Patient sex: F
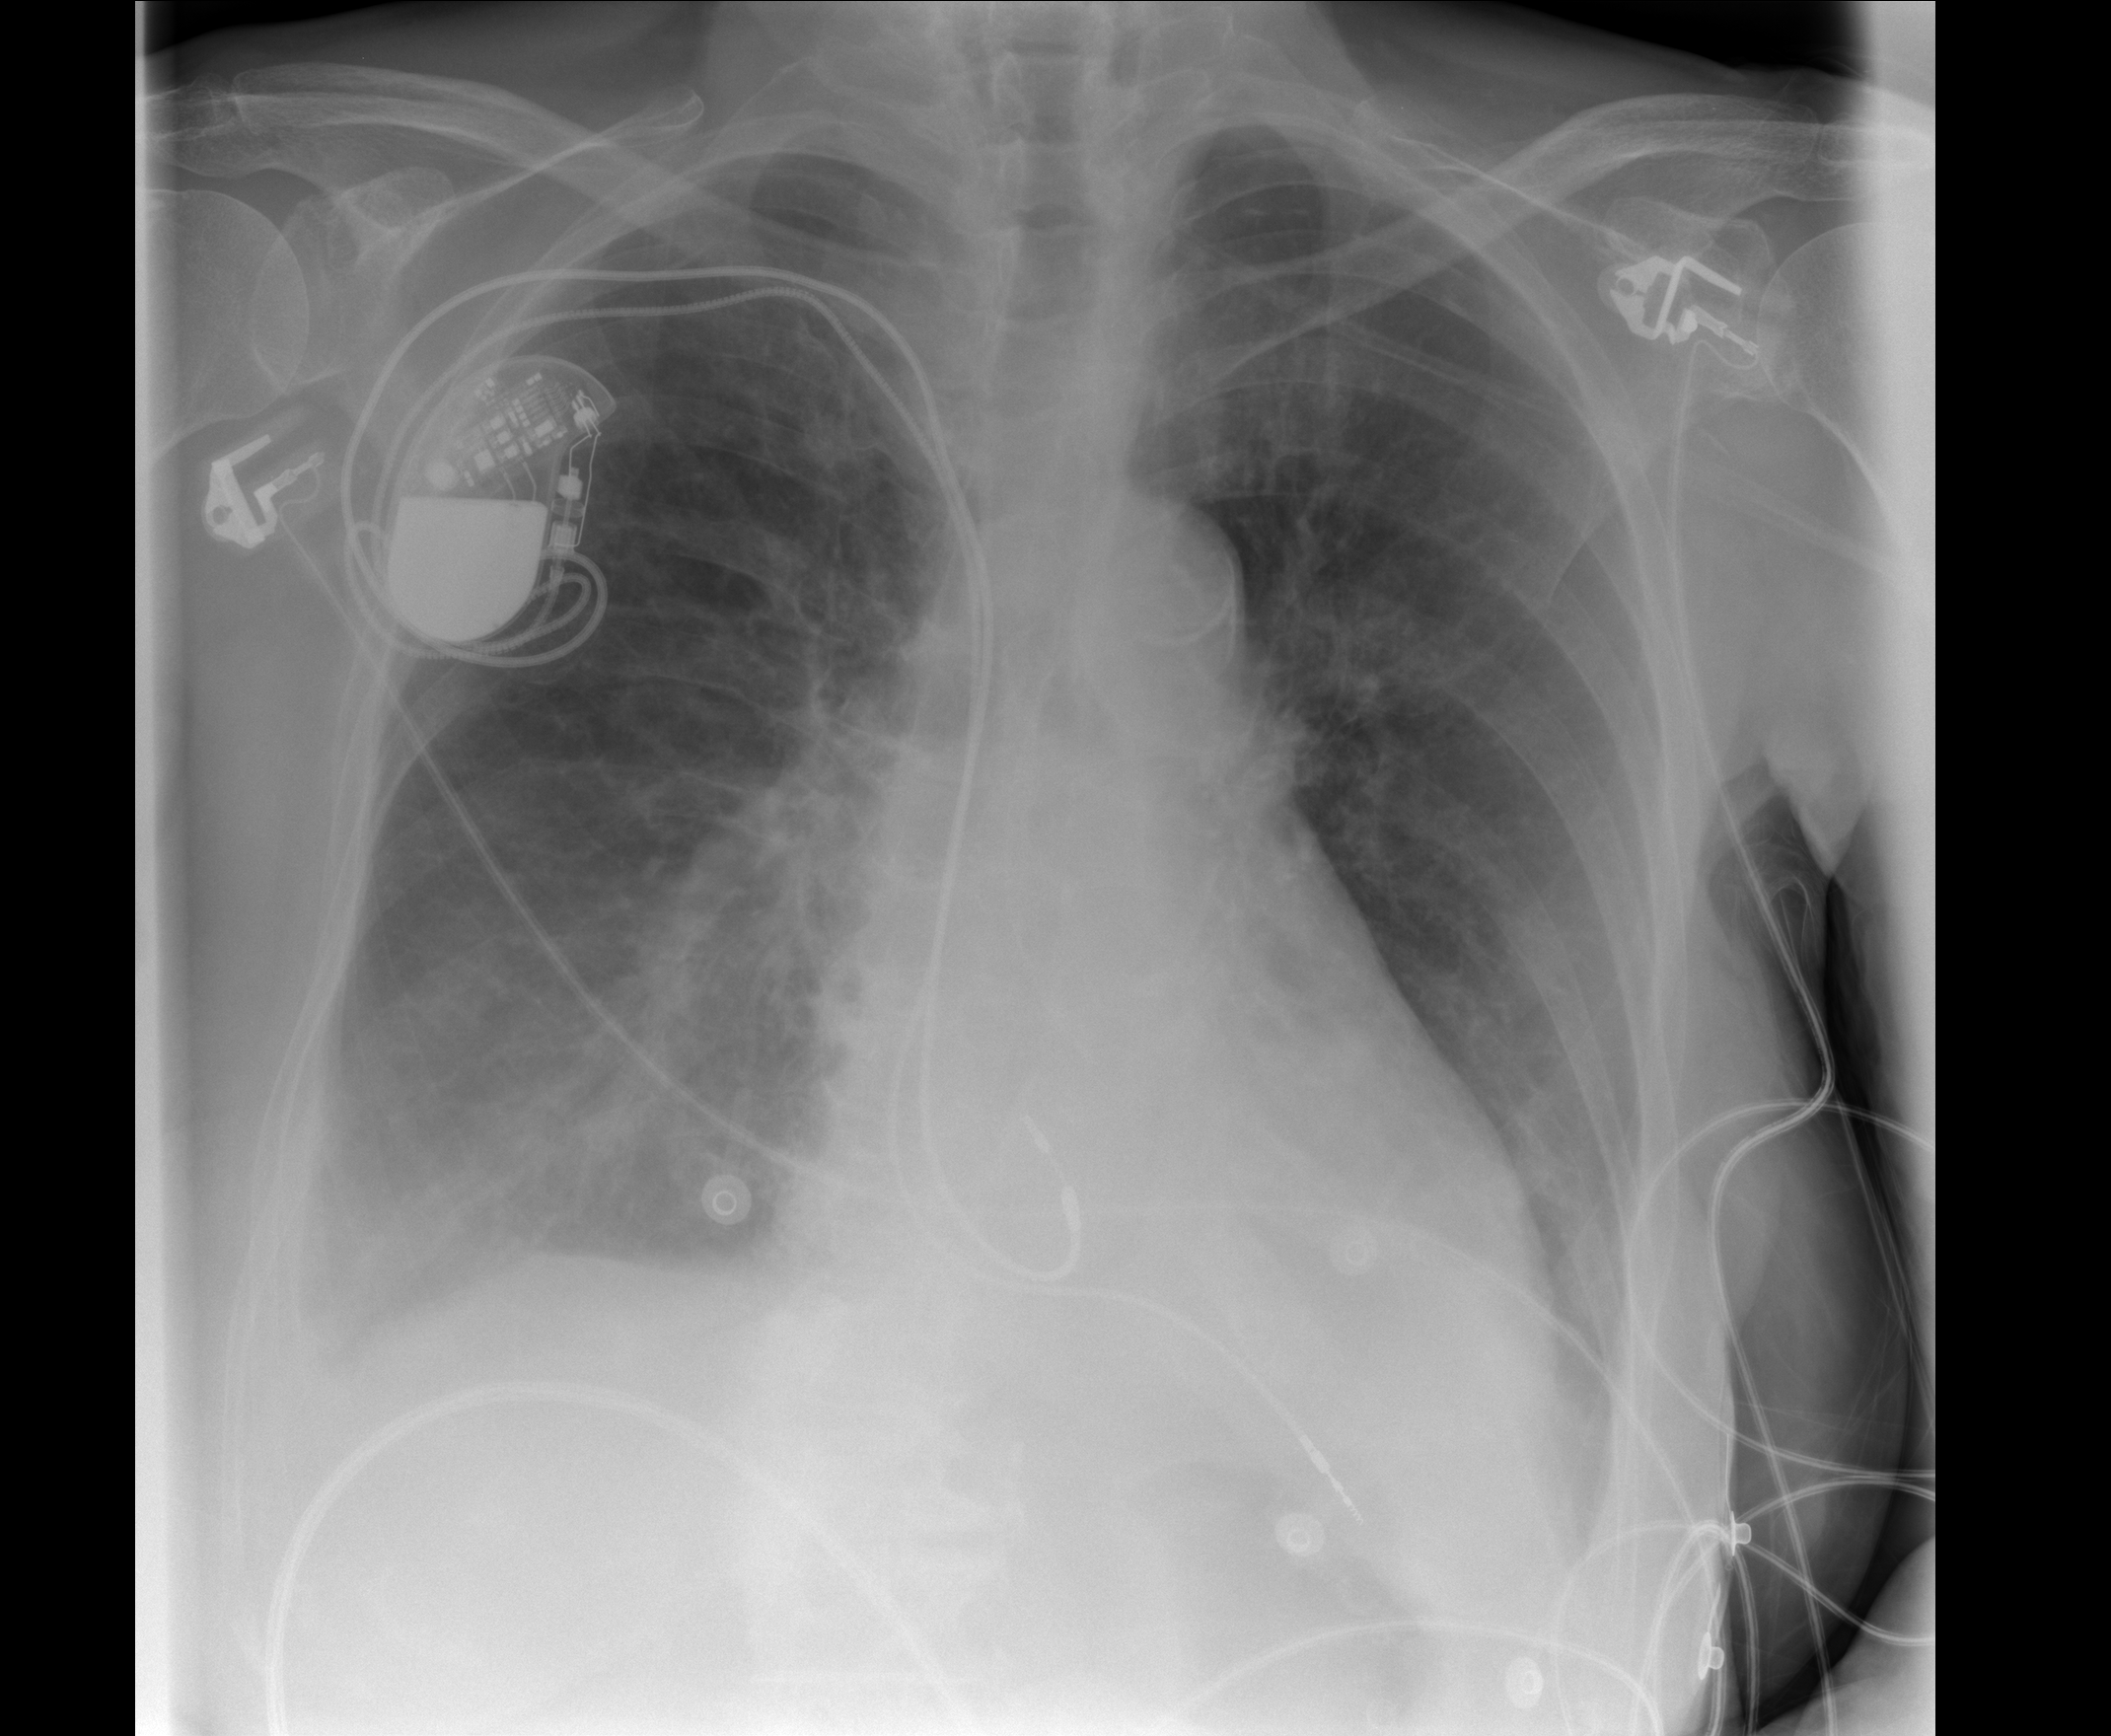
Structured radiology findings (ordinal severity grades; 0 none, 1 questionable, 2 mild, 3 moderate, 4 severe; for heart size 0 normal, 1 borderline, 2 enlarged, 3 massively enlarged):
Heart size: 2
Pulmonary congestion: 2
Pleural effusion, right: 2
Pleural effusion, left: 1
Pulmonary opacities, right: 0
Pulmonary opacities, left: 0
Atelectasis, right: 2
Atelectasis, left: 2